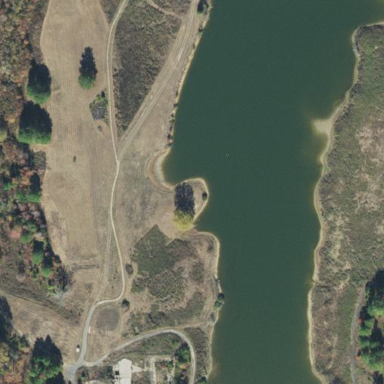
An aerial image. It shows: Reservoir of natural water.